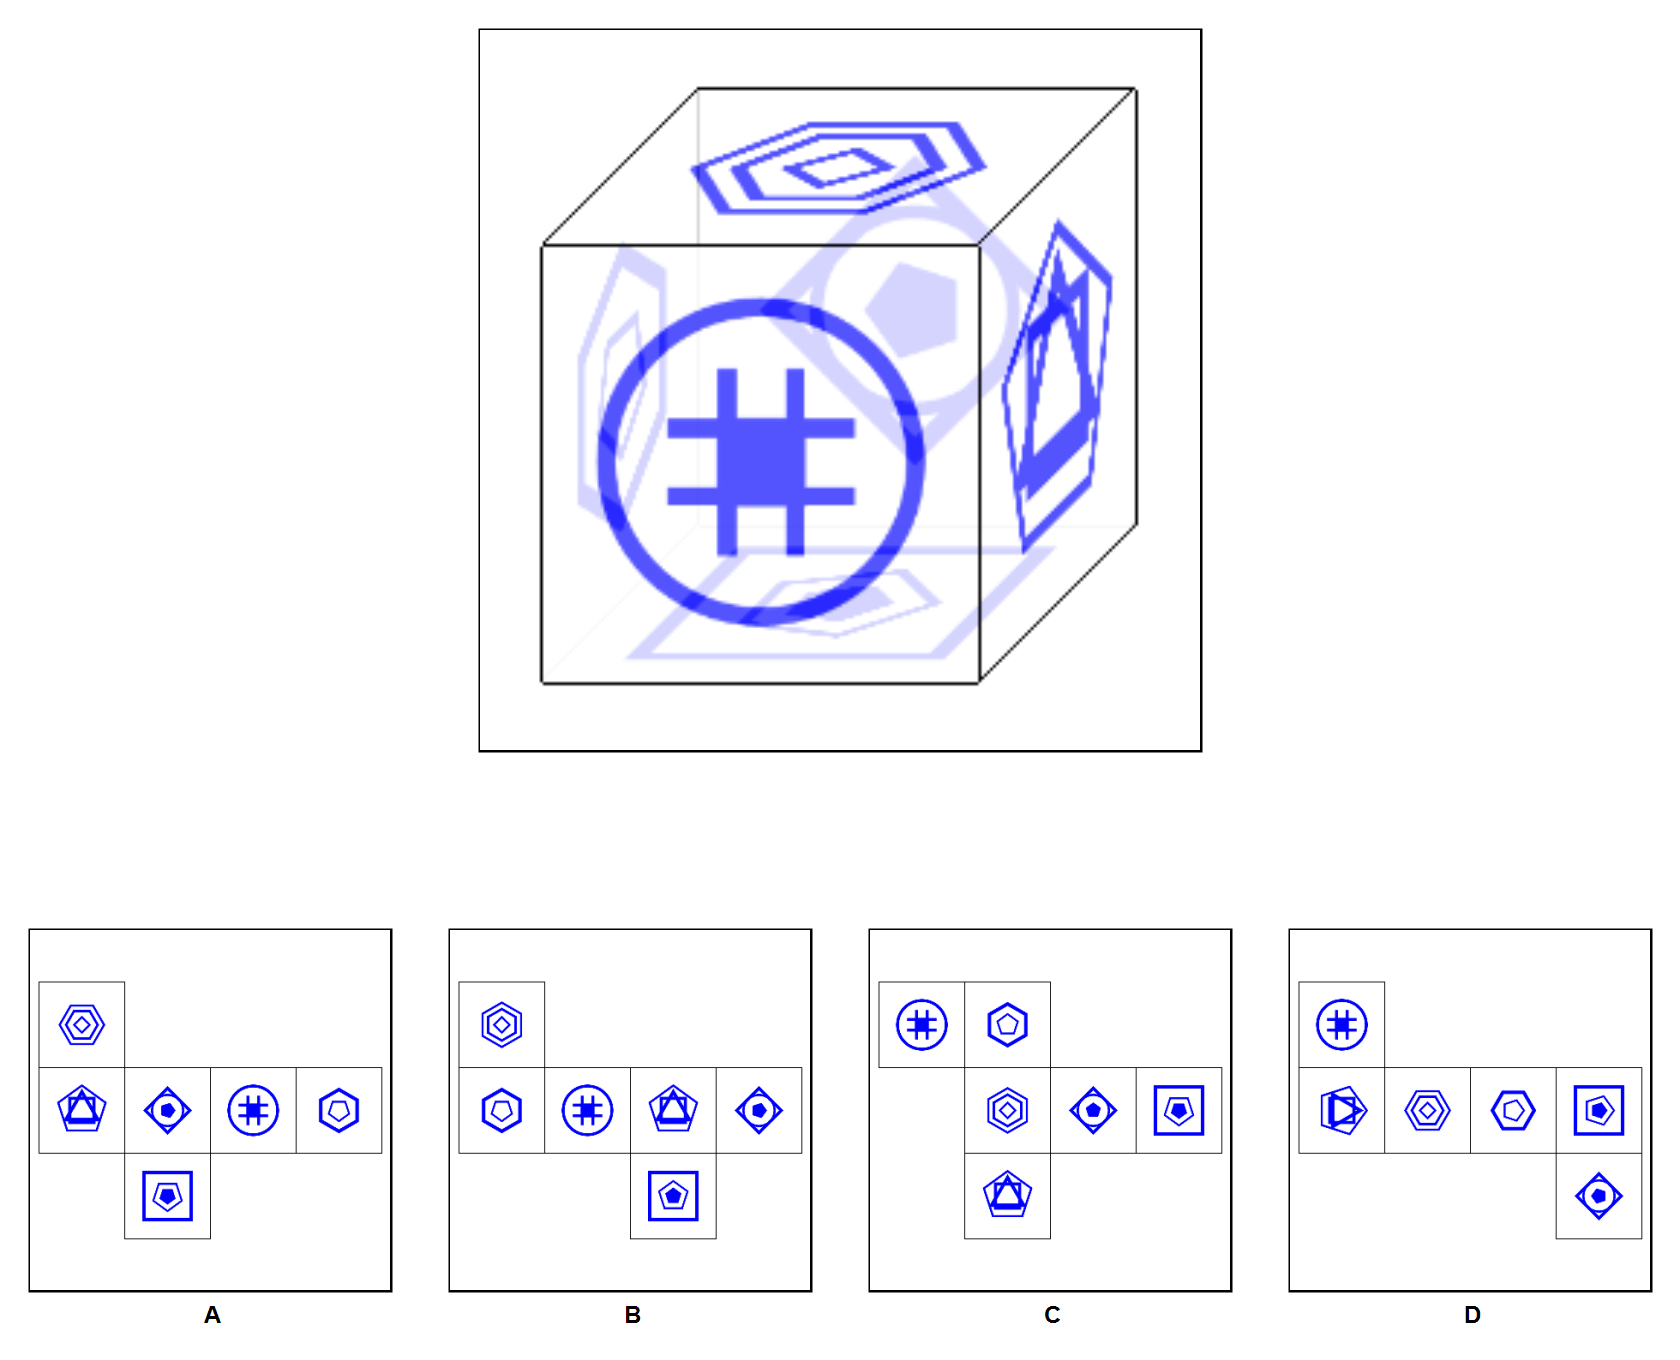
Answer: A